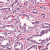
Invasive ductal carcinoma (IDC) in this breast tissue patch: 1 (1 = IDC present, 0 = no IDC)